Interaction volume radius: 10 \u00c5
Interaction volume height: 30 \u00c5
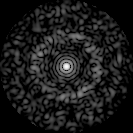
Disorder parameter: 0.8359